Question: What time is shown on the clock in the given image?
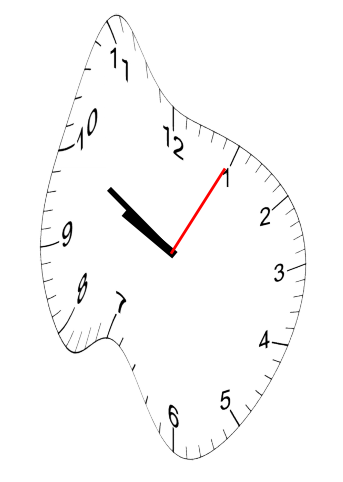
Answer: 09:50:05